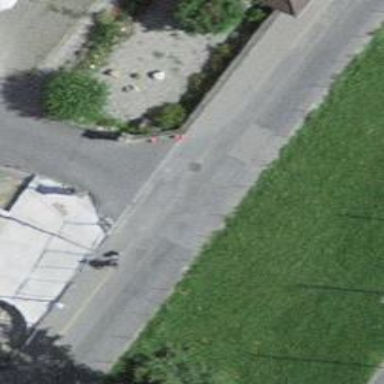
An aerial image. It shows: Residential road with asphalt surface and opposite cycleway.